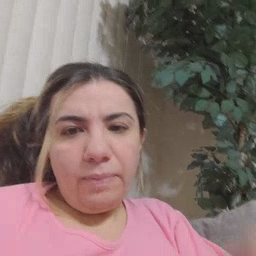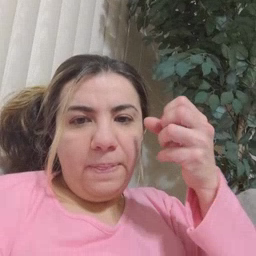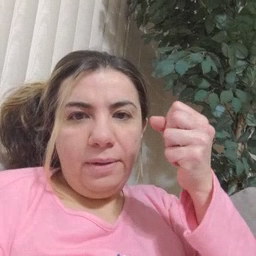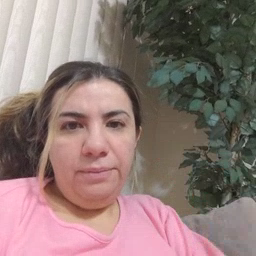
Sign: milk